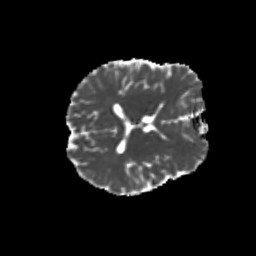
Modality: MD
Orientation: axial
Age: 19
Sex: male
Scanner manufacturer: siemens
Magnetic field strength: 3 T
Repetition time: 3.5 s
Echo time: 0.104 s